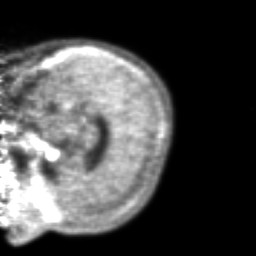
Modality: PET
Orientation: sagittal
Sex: female
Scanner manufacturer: ge